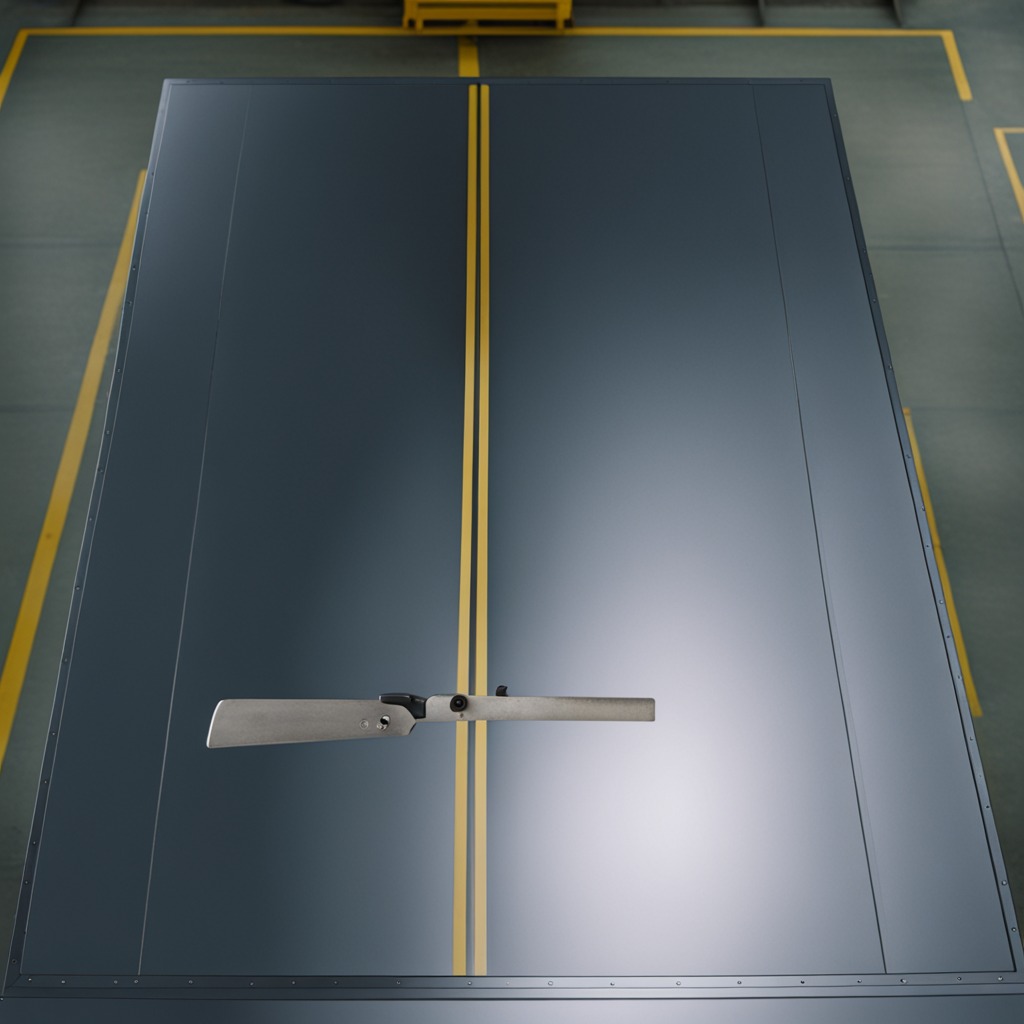
A metal saw is lying on the toolbox surface in an airplane hangar workshop 8K.